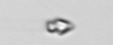
Label: Heterocapsa_rotundata